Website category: university
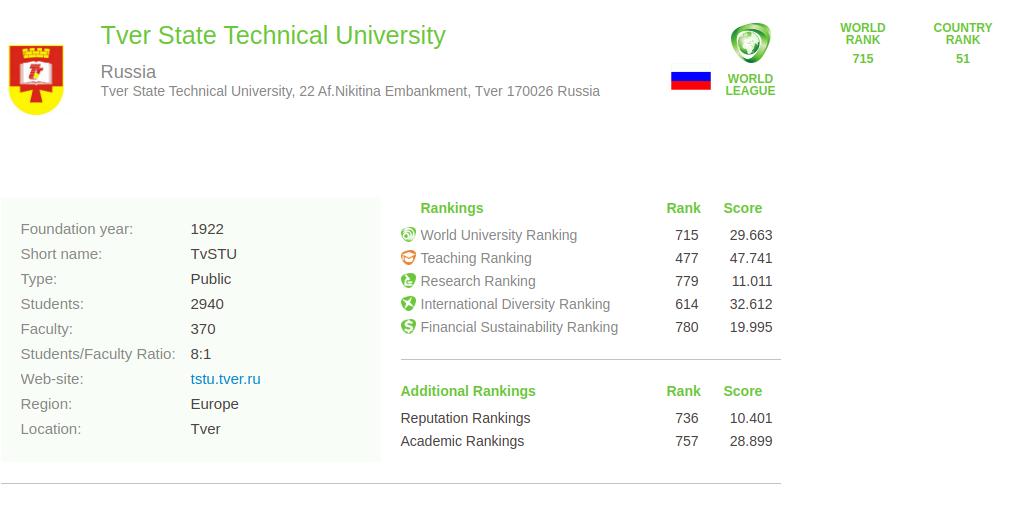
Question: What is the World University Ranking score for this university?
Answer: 29.663

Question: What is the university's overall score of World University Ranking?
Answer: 29.663

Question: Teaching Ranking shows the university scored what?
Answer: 47.741

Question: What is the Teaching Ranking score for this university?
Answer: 47.741

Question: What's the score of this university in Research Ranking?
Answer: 11.011

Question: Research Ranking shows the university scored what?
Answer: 11.011

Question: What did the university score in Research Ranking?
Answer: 11.011

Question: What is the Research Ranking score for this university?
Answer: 11.011

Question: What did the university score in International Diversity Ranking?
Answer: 32.612

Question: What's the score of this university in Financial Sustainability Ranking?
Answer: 19.995

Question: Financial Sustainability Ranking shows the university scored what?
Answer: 19.995

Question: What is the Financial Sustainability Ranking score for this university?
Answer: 19.995

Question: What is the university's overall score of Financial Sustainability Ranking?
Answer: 19.995

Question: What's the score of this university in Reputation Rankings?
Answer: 10.401

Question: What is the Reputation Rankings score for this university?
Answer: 10.401

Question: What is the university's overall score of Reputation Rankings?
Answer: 10.401

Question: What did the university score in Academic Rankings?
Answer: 28.899

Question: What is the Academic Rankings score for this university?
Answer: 28.899

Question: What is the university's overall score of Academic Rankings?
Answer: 28.899

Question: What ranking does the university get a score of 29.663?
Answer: World University Ranking

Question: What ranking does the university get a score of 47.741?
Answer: Teaching Ranking

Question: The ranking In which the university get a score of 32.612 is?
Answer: International Diversity Ranking

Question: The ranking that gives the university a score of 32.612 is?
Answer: International Diversity Ranking

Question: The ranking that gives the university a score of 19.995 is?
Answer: Financial Sustainability Ranking

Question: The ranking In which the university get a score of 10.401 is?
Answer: Reputation Rankings

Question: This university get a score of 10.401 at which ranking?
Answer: Reputation Rankings

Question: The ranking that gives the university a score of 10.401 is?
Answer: Reputation Rankings

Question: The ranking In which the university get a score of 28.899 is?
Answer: Academic Rankings

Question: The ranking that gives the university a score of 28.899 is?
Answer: Academic Rankings